Interaction volume radius: 10 \u00c5
Interaction volume height: 45 \u00c5
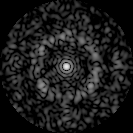
Disorder parameter: 0.7536